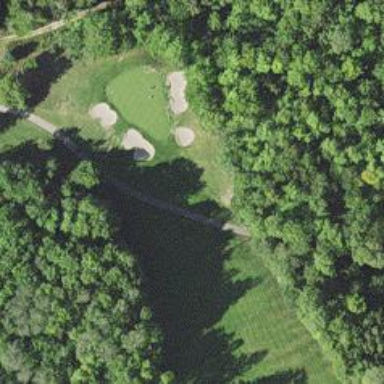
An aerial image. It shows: Area of rough grass used for golf.